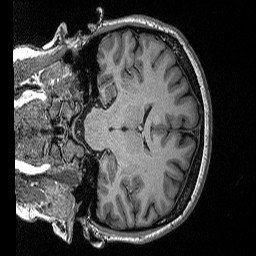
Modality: T1w
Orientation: coronal
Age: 39
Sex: female
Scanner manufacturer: siemens
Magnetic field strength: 3 T
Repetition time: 2.3 s
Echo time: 0.00298 s